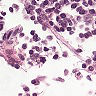
Metastatic tissue present: no